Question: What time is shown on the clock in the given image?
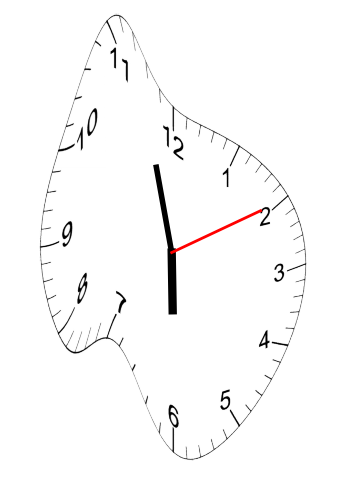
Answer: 05:57:10